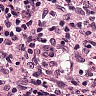
Metastatic tissue present: no